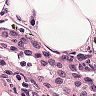
Metastatic tissue present: no